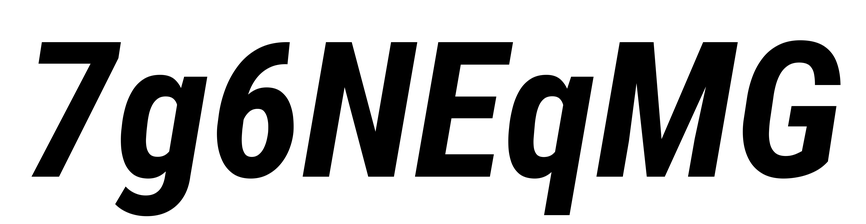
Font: Roboto-Italic_Condensed_Bold_Italic